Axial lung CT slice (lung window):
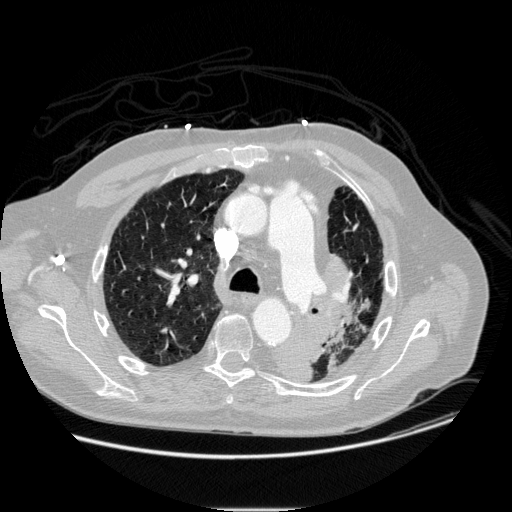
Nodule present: yes
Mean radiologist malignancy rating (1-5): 3.5